Question: this is my Class Diagram and i want to take Screenshot of full screen from top to bottom
is there any option in Visual studio 2012 to take full screen Screenshot

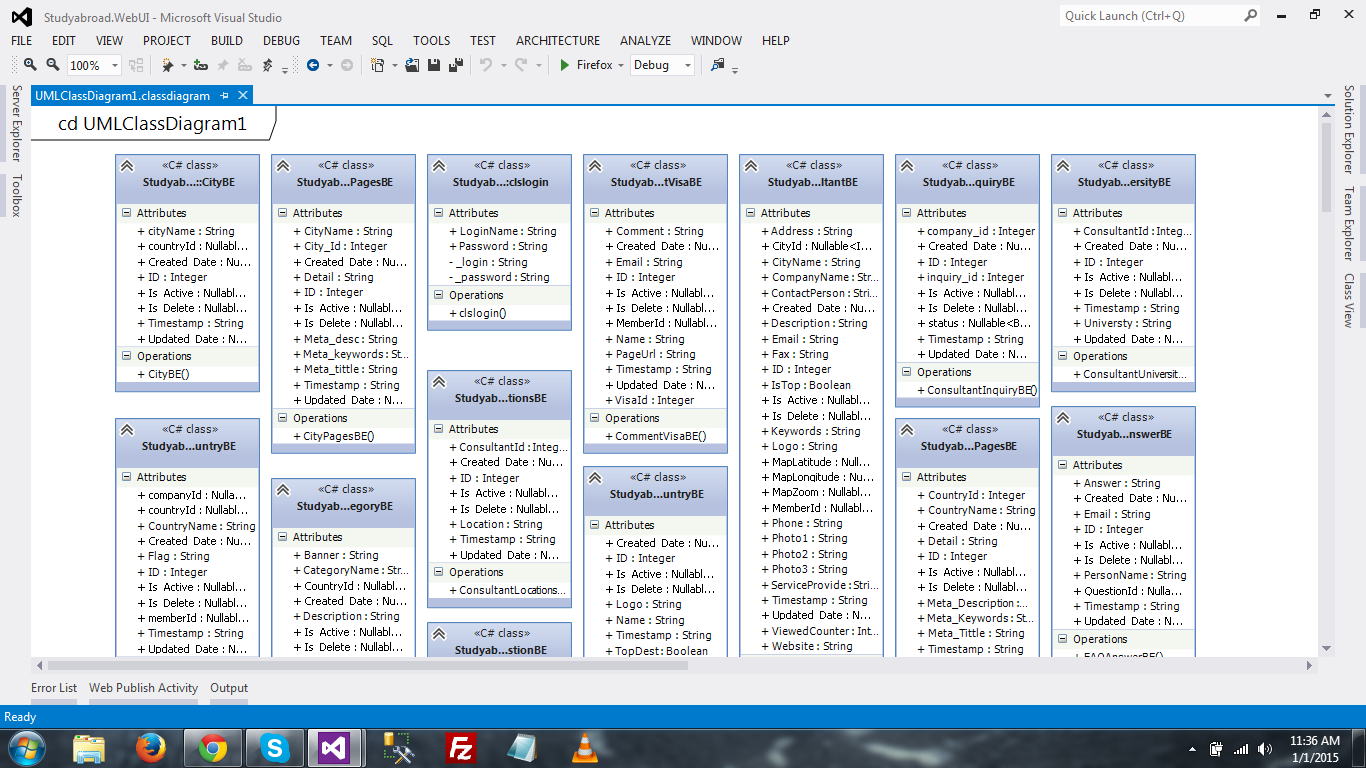
Answer: if you want to save your complete class diagram as an image, just click somewhere inside the editing pane and press 'Ctrl+A' to select all classes in the diagram. Now you can copy the diagram to clipboard with 'Ctrl+C' and paste it into your favorite image editing program with 'Ctrl+V' to get your complete class diagram as an image. You could even select only some of the classes to get an image of a part of the diagram.
More info in <URL>.